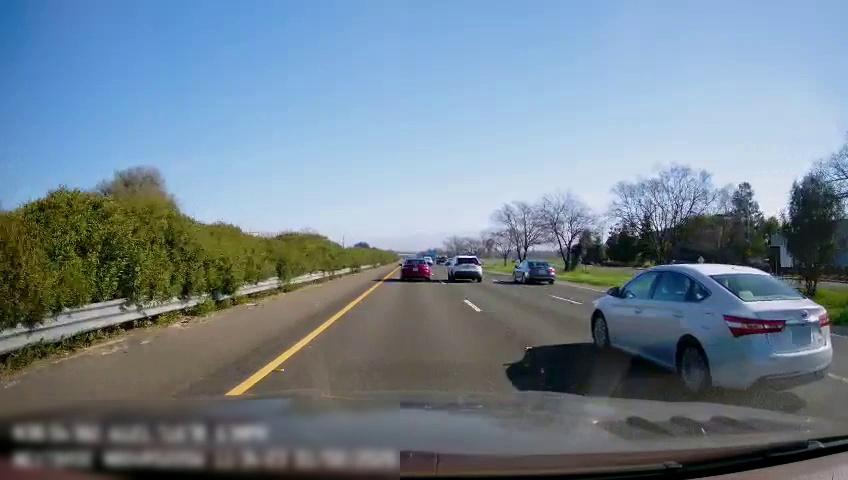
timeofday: Day
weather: Sunny
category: Drivable Space
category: Vehicles | Car
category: Vehicles | Car
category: Vehicles | Car
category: Vehicles | Car
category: Lanes | Current Lane
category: Lanes | Current Lane
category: Lanes | Alternate Lane
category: Lanes | Alternate Lane